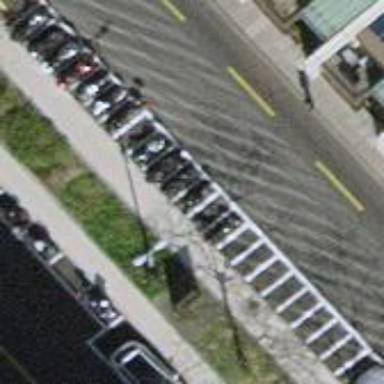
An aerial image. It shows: Motorcycle parking facility.